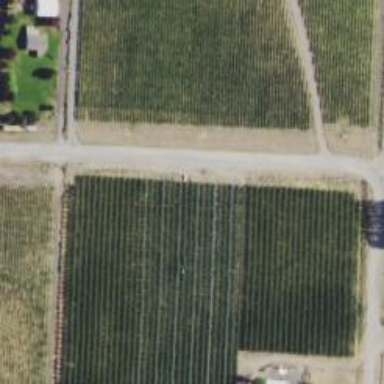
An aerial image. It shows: Vineyard growing grapes.